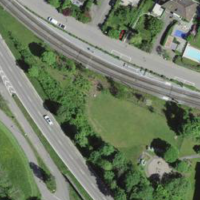
EUNIS habitat code: 57
Species observed at this site:
Juglans regia